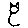
Label: cat